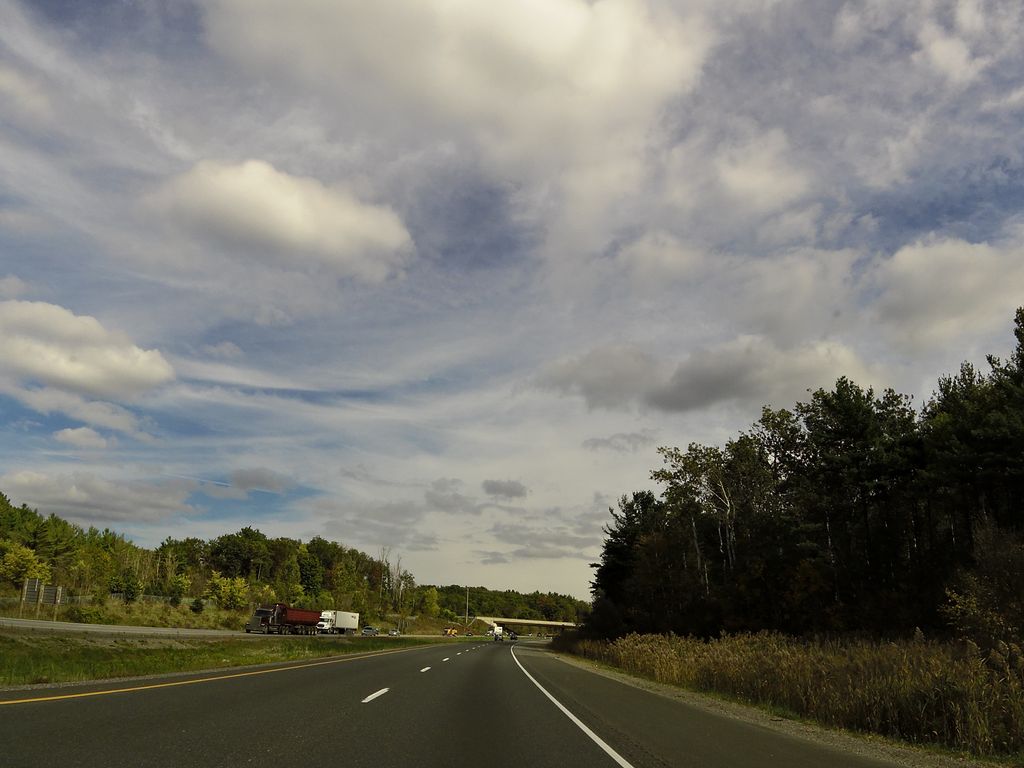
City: hamilton